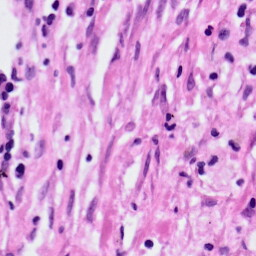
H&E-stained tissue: Lung